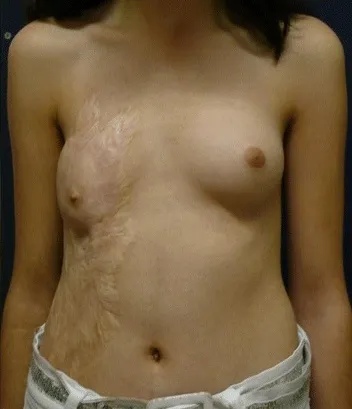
Burn of right breast:12 years old.
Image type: medical_photograph (skin_photograph)